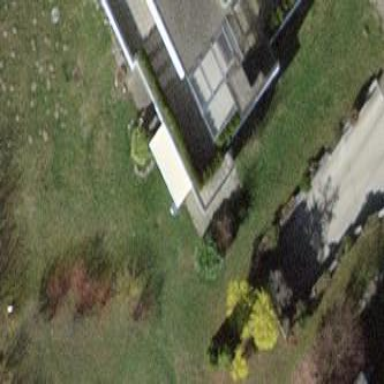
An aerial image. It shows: View of roof of building.